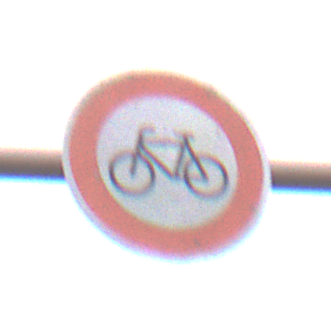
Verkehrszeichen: VerbotRadverkehr
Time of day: Midday
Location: Outdoor (Nature)
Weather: Overcast
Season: NotSpecified
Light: Natural